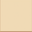
Piece: xx